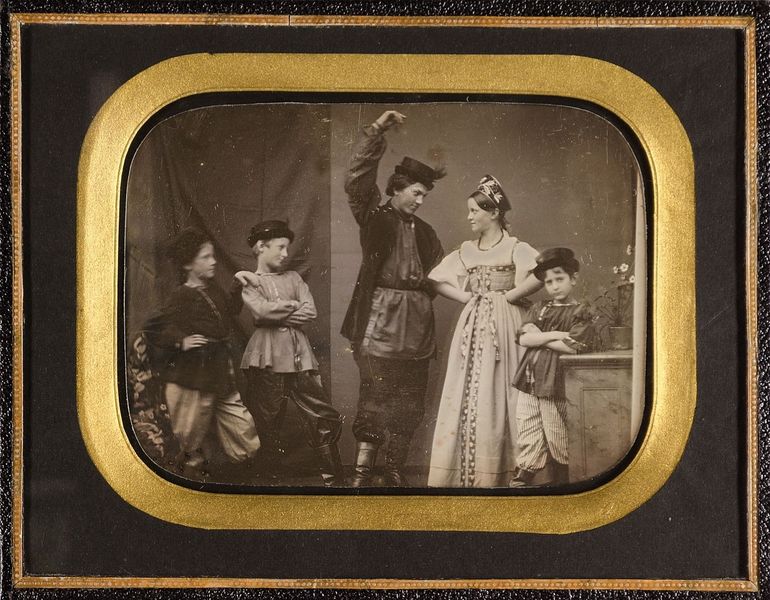
Titel: Tanzaufführung in russischer Tracht zur Hochzeit von Johann Heinrich Fixsen und Marie, geb. Hildebrandt. v.l.: Gustav Bartels, Hermann Bartels, Alexander Lüders, Marie Bartels, Adolph Bartels
Künstler: Johann Anton Völlner
Standort: Hamburg
Institution: Museum für Kunst und Gewerbe Hamburg
Schlagwörter: mann, frau, gruppenportrait, tanzen, theater, junge, foto, fotografie, photographie, photo, lichtbild, jugendlicher, daguerreotypie, bildwerke, angewandte und bildende kunst, hessische systematik, mädchen, theaterkostüm, porträtfotografie, porträtphotographie, gruppenporträt, theateraufführung